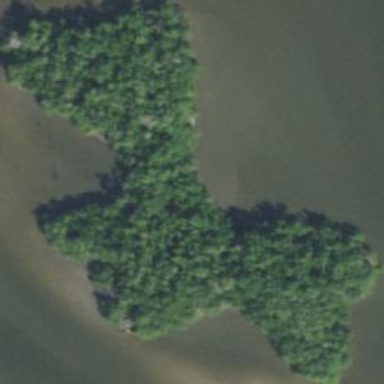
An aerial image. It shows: Islet.